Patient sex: F
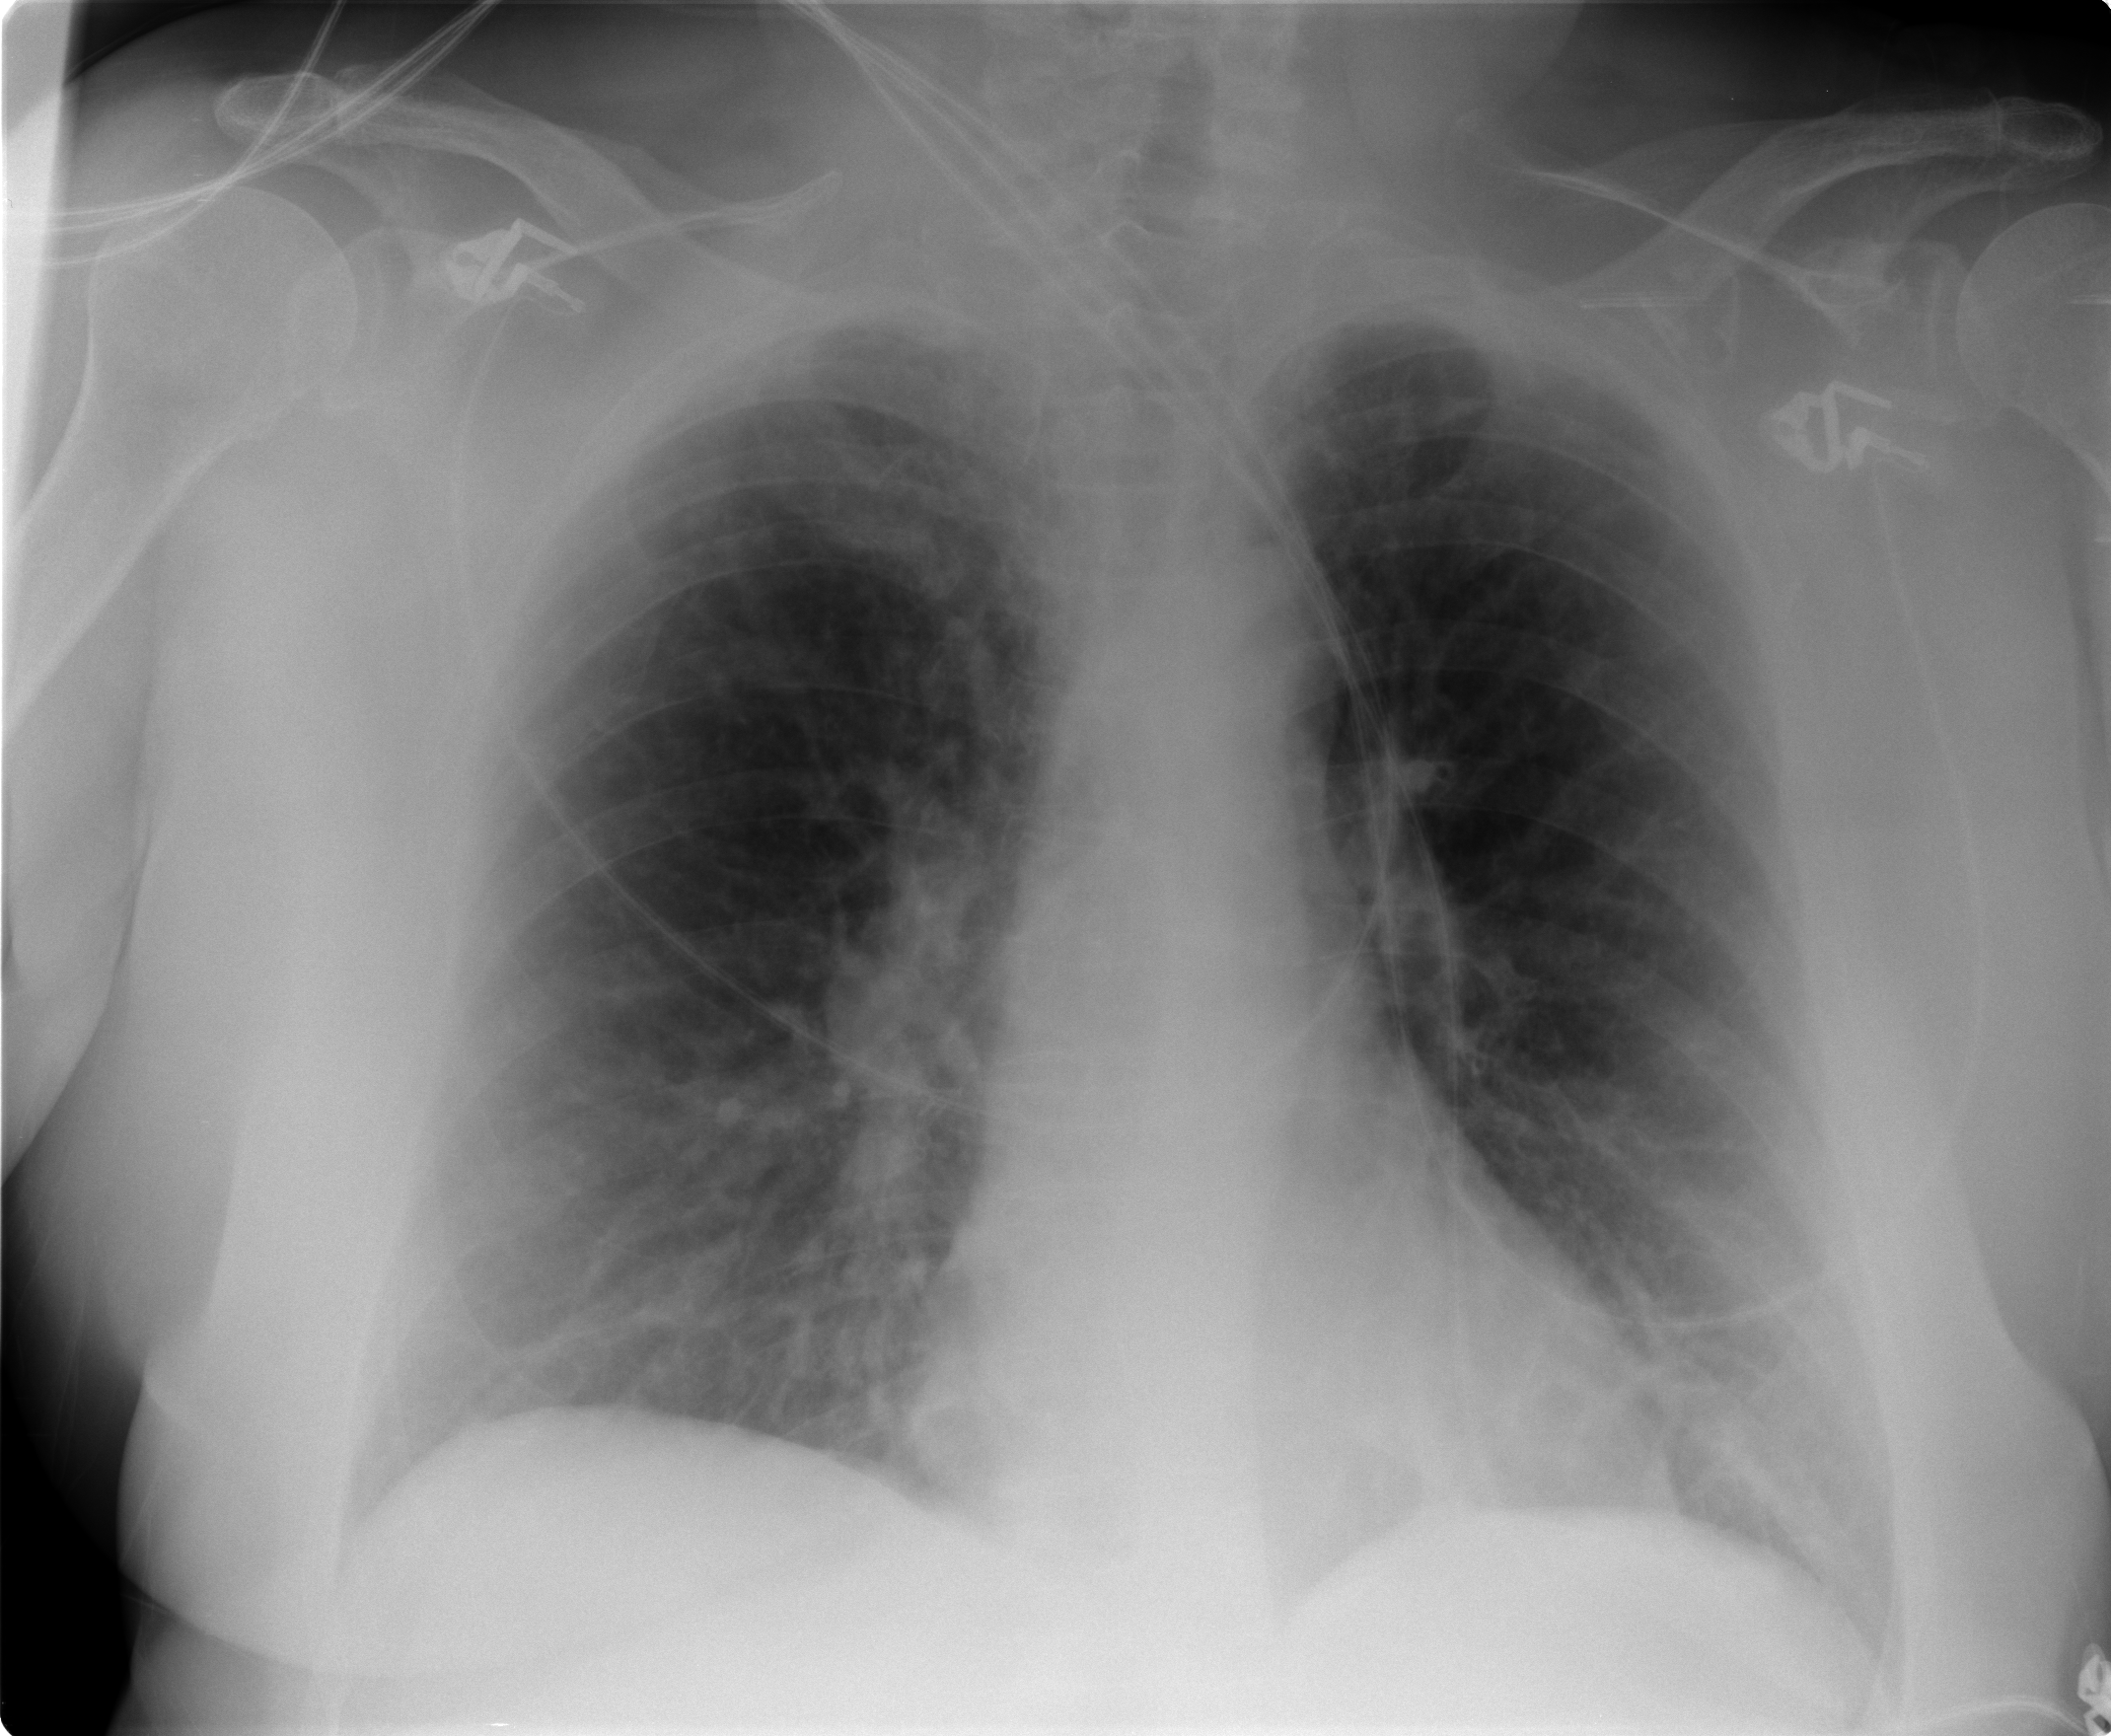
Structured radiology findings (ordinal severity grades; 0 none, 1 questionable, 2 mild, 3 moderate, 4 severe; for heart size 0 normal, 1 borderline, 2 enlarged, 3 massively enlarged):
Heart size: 0
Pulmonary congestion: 2
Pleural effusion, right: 0
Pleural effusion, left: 0
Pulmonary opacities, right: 2
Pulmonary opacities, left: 0
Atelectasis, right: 2
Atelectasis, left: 0